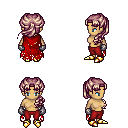
a pixel art fantasy rpg character, female body template, human, tanned skin, red tattered cape, red pants, white blonde princess hairstyle, metal gloves, gold boots, four views (front, back, left, right), 2x2 character sprite sheet, small pixel art, hard edges, no anti-aliasing